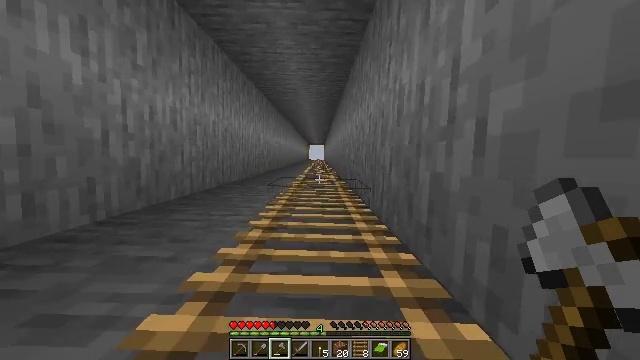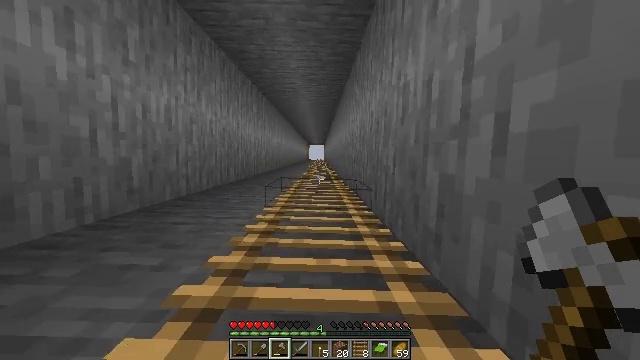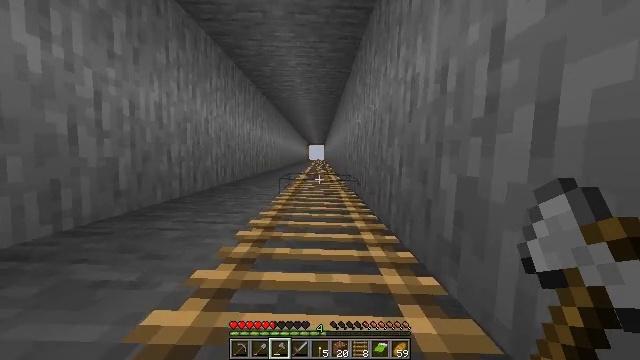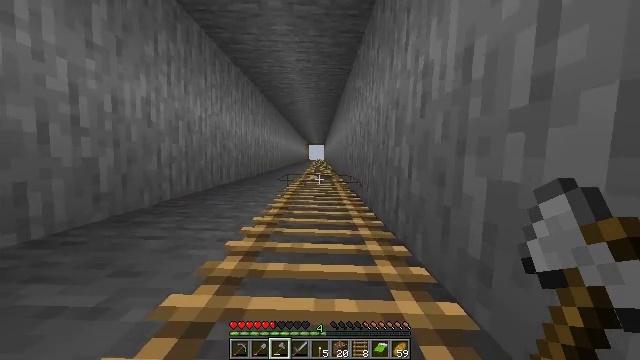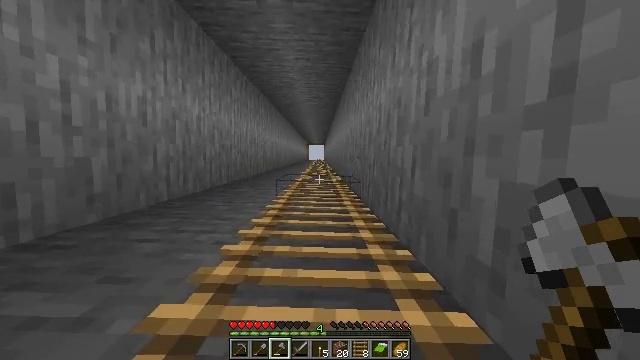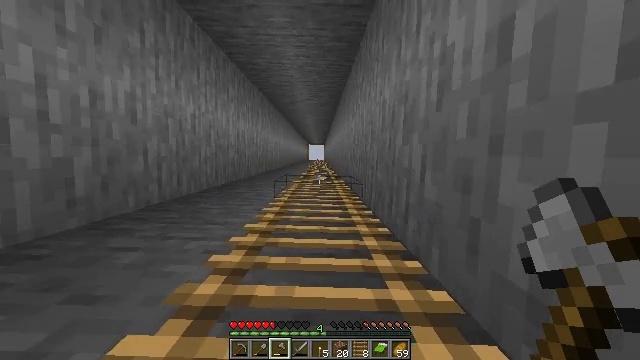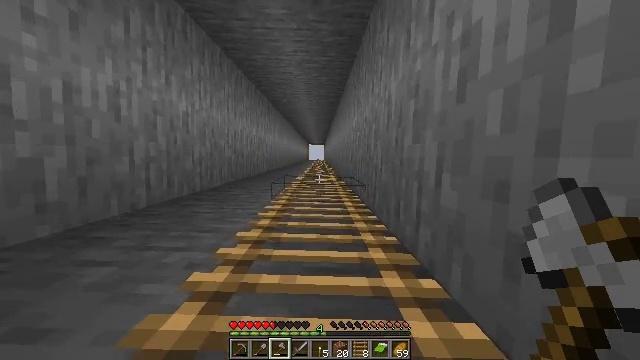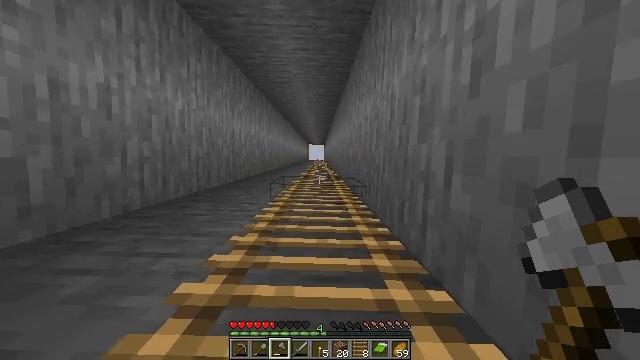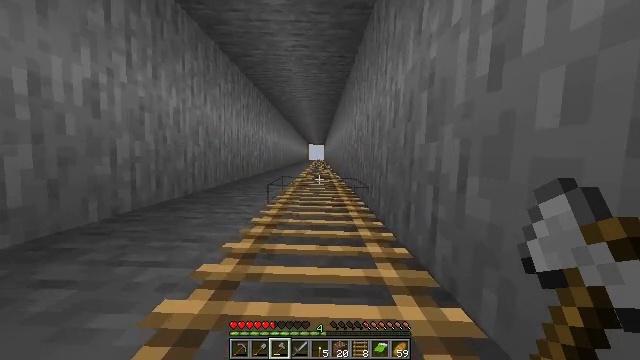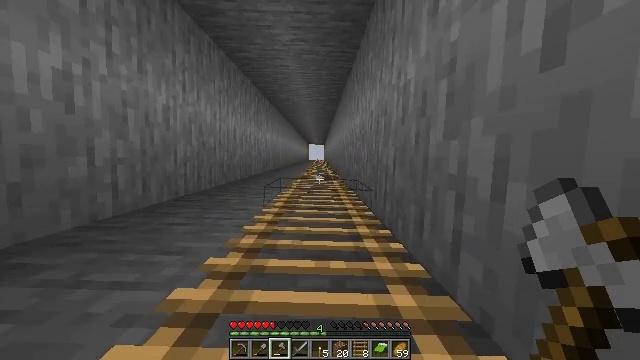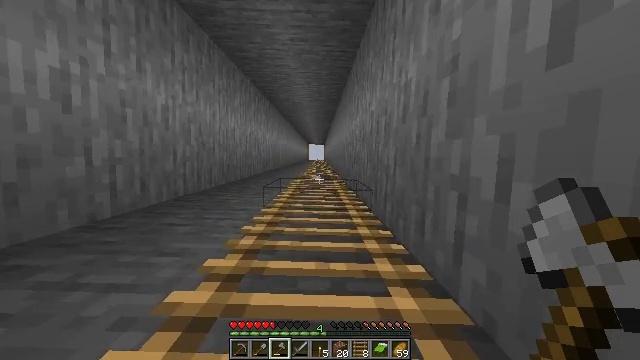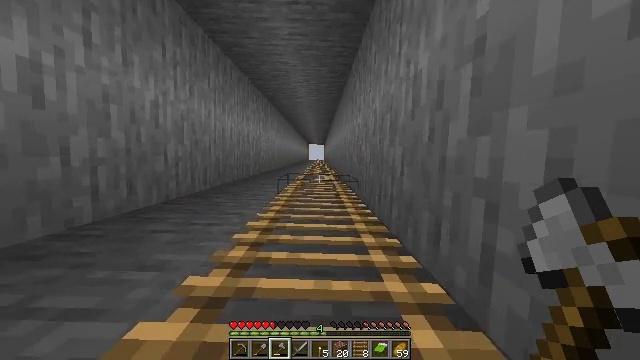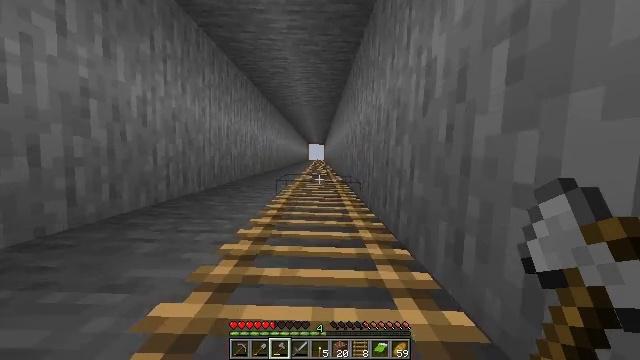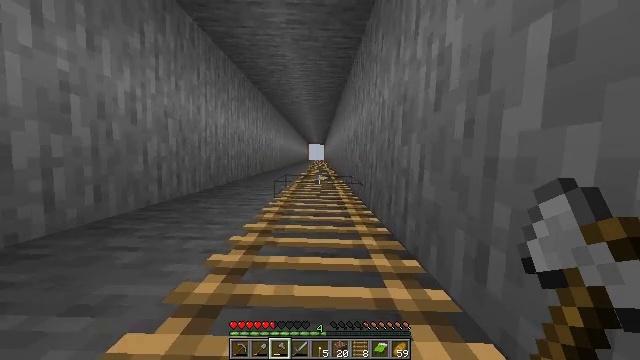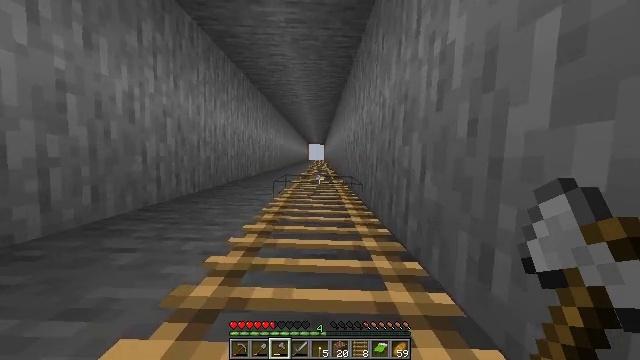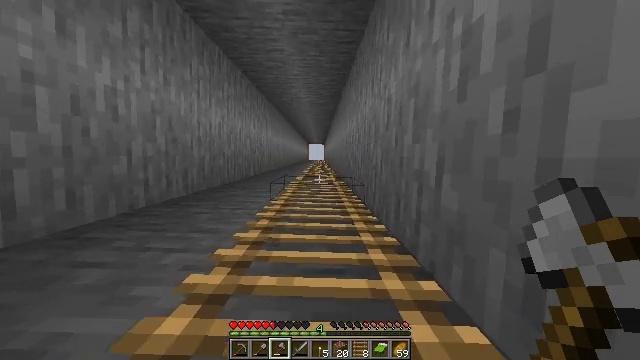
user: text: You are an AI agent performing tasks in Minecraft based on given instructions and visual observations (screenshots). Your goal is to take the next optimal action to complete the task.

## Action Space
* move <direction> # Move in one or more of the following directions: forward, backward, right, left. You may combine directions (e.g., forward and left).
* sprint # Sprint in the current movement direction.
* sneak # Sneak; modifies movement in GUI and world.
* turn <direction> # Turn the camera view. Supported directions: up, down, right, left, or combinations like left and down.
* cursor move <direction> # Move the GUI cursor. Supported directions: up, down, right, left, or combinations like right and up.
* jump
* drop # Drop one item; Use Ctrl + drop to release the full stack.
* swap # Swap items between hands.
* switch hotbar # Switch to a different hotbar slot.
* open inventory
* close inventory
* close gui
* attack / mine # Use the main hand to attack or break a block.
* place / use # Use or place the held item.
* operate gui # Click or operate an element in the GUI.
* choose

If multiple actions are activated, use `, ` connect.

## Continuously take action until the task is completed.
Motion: motion action
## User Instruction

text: Drop a ladder.
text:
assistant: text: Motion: move forward, jump
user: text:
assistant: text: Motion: move forward, jump
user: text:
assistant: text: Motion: move forward, jump
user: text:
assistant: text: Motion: move forward, jump
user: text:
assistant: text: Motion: move forward, jump
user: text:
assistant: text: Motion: move forward, jump
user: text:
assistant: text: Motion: move forward, jump
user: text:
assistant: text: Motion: move forward, jump
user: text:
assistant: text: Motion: move forward, jump
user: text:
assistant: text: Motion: move forward, jump
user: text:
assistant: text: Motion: move forward, jump
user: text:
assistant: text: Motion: move forward, jump
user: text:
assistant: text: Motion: move forward, jump
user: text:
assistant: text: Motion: move forward, jump
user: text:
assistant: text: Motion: move forward, jump
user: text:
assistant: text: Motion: move forward, jump
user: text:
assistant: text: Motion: move forward, jump
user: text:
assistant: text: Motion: move forward, jump
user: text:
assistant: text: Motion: move forward, jump
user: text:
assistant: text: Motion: move forward, jump
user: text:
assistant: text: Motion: move forward, jump
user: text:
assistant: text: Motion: move forward, jump
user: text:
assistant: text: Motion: move forward, jump
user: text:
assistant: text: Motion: move forward, jump
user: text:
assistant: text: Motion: move forward, jump
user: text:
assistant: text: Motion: move forward, jump
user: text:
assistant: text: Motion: move forward, jump
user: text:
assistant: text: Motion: move forward, jump
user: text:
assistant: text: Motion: move forward, jump
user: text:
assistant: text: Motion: move forward, jump